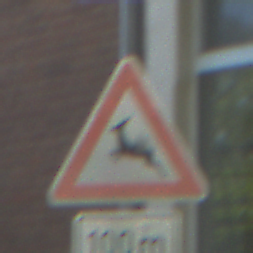
Verkehrszeichen: WildwechselRechts
Zusatzzeichen unten: Entfernungsangaben1
Umgebung: Outdoor, Suburban
Tageszeit: Midday
Wetter: Clear
Licht: Natural
Jahreszeit: NotSpecified
Kontrast: HighContrast